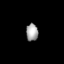
Tissue: lung
Cell type: T cells
Senescence score: 0.1857
Nuclear area (px): 204
Mean DAPI intensity: 162.466